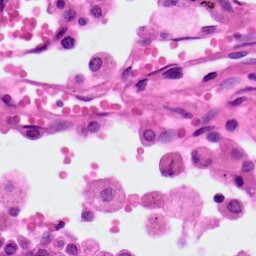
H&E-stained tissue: Lung